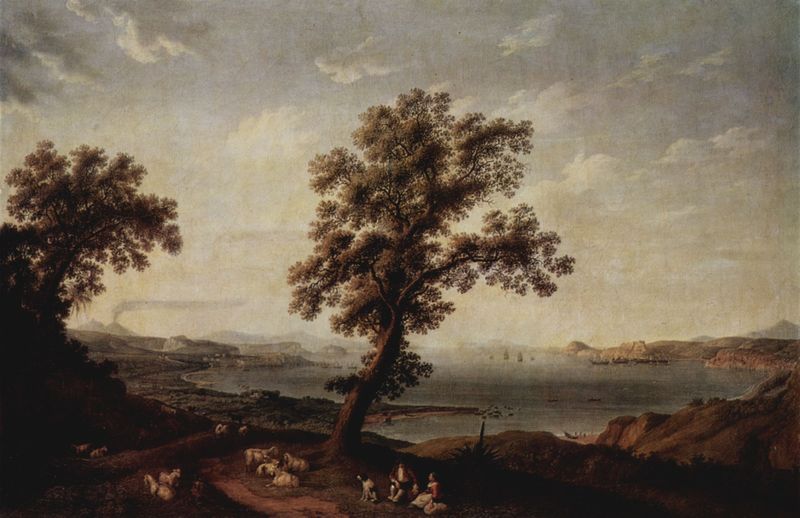
Titel: Ansicht des Golfes von Baja
Künstler: Jacob Philipp Hackert
Standort: Sankt Petersburg
Institution: Eremitage
Schlagwörter: baum, berg, blau, blätter, dunkel, felsen, gemälde, gruppe, himmel, laub, mann, meer, schatten, wasser, weiß, wolken, bäume, fluss, frauen, grün, landschaft, menschen, see, sitzen, stadt, ufer, äste, braun, frau, grau, hell, licht, männer, straße, hund, rot, tier, tiere, weg, wolke, malerei, barock, mensch, stein, steine, holland, öl, ast, baumstamm, erde, ferne, horizont, hügel, kühe, natur, stamm, vieh, weide, weite, gewässer, qualm, rauch, wiesen, land, paar, personen, pflanze, rokoko, anhöhe, boot, boote, kahn, ruder, helldunkel, bewölkt, hellblau, aussicht, küste, schiff, schiffe, segelboot, strand, ruhe, liegen, düster, italien, berge, fels, gebirge, nebel, sonnenuntergang, herde, landschaftsmalerei, idylle, pause, picknick, rast, schlot, figuren, hafen, kähne, romantik, staffage, besch, bucht, schaf, hintegrund, gemalt, vulkan, kanu, idyll, felsig, niederländisch, mythologie, landzunge, eiche, fernsicht, flämisch, arkadien, eichen, schafe, klassik, hirte, hirten, hüten, schäfer, golf, weitsicht, lagune, vesuv, ägypten, ziegen, sizilien, hirtenhund, mehr, binnensee, paysage, neapel, erhöht, schafherde, staffagen, hackert, lorrain, schäferhund, dunstig, hütehund, flesen, ätna, schif, binnenmeer, arkadisch, landschaftsdarstellung, blasse farben, vorläufer impressionismus, äthna, süditalien, halbbucht, heerde, lagerer, schfe, cloude laurin